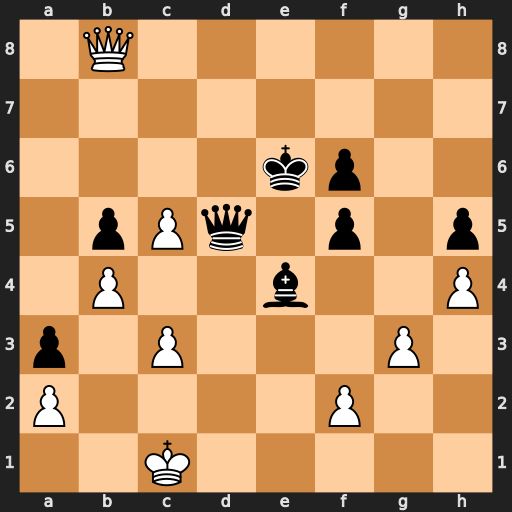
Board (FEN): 1Q6/8/4kp2/1pPq1p1p/1P2b2P/p1P3P1/P4P2/2K5
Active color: w
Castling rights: -
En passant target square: -
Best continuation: Qe8#